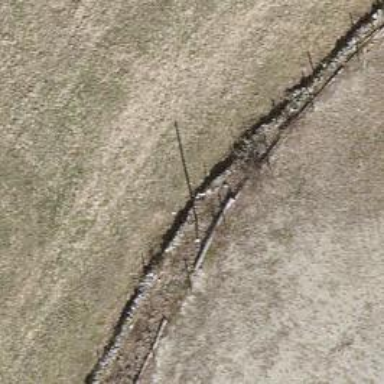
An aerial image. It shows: Wall made of dry stone.